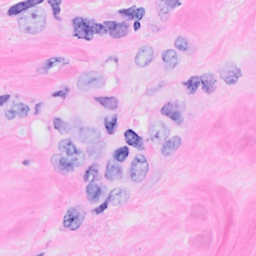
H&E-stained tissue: Breast